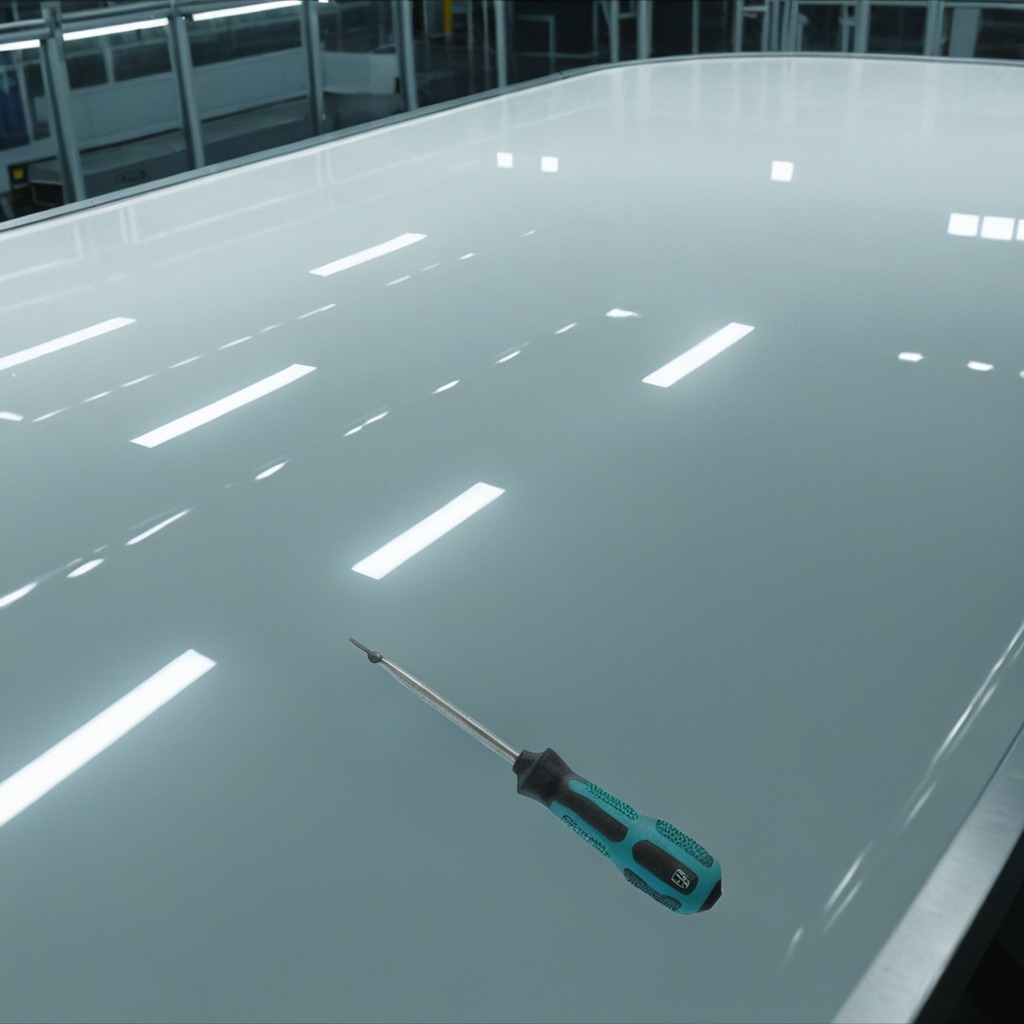
A screwdriver lies on the table in the ship maintenance bay.